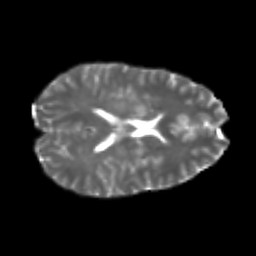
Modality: T2w
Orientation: axial
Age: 26
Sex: female
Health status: healthy
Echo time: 0.074 s